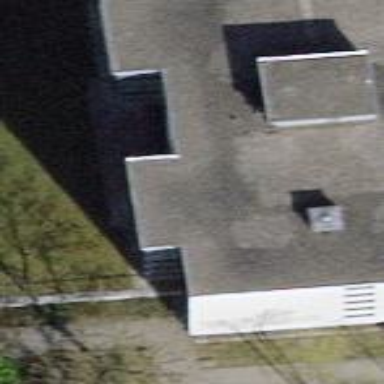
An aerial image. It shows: Building with apartments and flat roof.